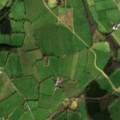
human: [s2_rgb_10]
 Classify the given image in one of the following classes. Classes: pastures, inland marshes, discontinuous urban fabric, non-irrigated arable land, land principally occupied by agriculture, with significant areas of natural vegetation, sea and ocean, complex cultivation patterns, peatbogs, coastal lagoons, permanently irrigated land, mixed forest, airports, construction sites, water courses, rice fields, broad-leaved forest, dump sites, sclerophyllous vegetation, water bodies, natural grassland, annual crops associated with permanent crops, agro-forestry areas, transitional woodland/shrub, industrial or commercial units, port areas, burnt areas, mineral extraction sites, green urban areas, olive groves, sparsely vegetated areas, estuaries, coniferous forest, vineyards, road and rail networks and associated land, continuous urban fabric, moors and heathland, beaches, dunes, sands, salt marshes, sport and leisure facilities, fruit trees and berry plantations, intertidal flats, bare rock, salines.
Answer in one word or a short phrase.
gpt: pastures